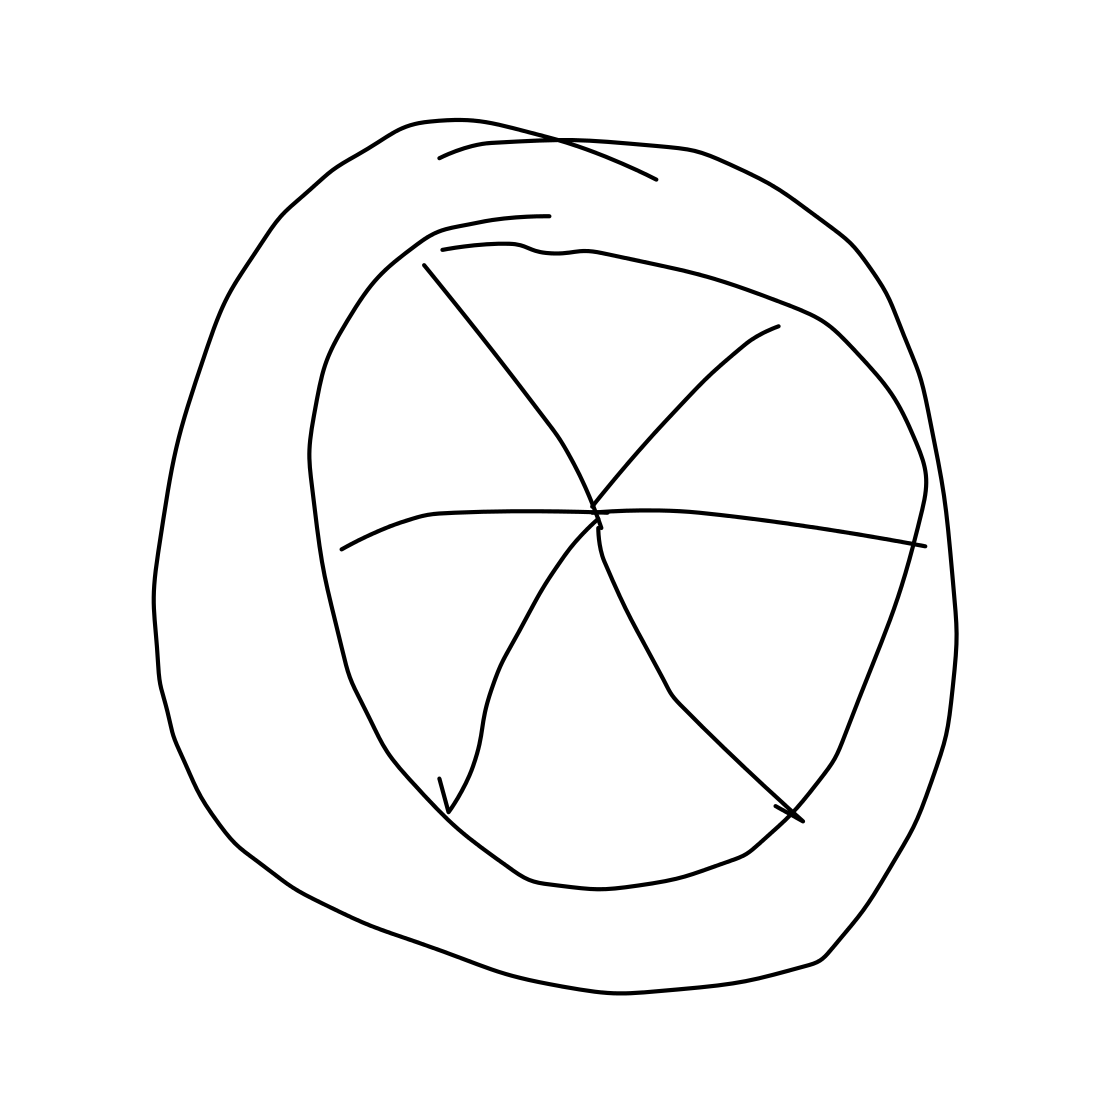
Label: tire